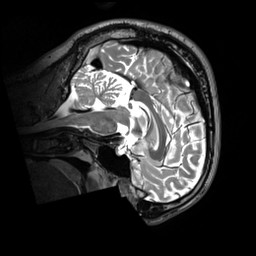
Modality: T2w
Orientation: sagittal
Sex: male
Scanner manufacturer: siemens
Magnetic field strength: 3 T
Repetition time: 3.2 s
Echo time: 0.409 s